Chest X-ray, PA view. Patient: 59 years old, sex F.
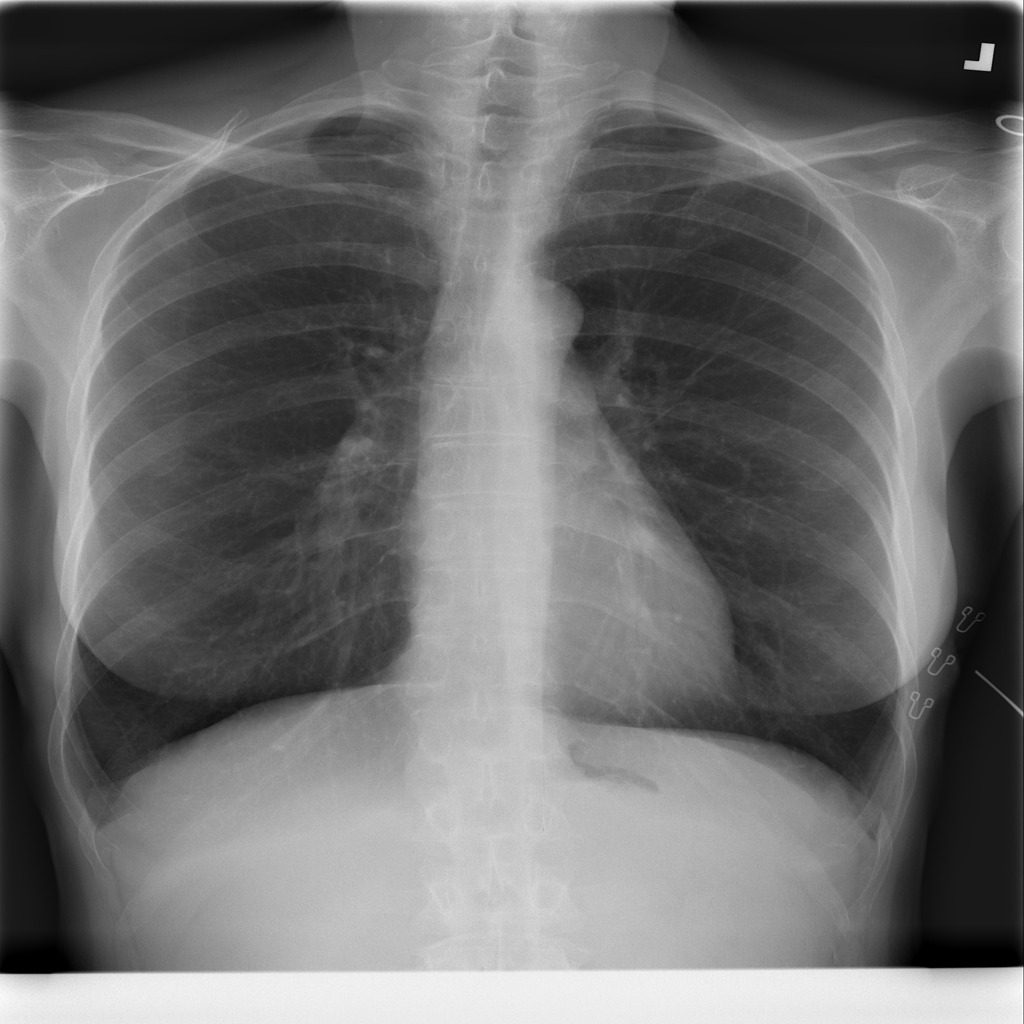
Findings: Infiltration